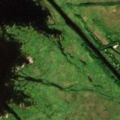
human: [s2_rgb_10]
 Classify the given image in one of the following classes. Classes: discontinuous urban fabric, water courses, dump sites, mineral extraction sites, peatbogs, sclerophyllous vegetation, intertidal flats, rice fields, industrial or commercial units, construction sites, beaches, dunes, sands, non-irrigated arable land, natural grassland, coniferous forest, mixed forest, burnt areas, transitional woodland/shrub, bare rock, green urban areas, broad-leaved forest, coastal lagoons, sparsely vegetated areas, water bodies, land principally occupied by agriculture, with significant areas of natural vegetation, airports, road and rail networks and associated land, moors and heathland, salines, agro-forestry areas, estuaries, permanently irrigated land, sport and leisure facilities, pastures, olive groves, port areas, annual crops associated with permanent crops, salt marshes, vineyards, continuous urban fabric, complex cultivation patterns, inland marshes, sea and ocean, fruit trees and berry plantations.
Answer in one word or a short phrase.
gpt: non-irrigated arable land, transitional woodland/shrub, salt marshes, sea and ocean